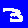
Digit: 3